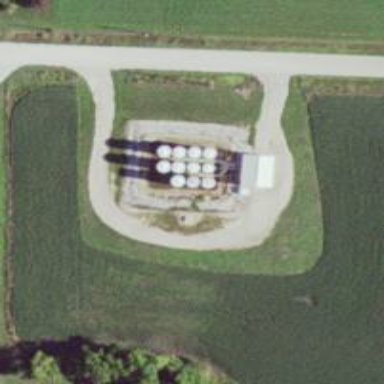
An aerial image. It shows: Silo.